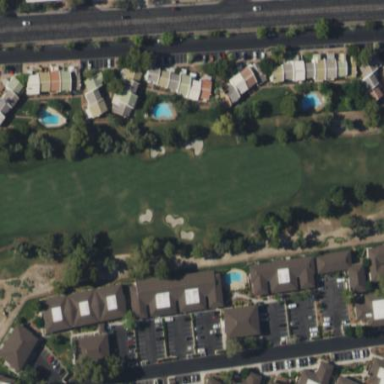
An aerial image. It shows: Grassy area with golf hole.